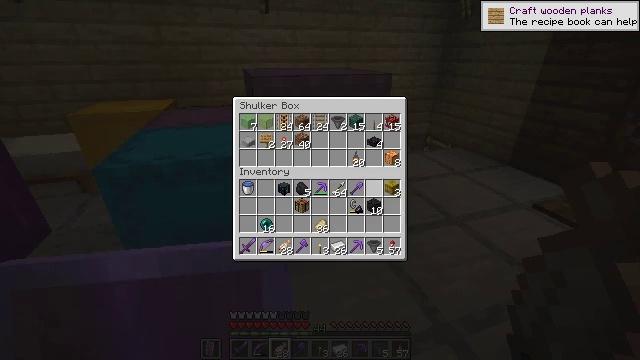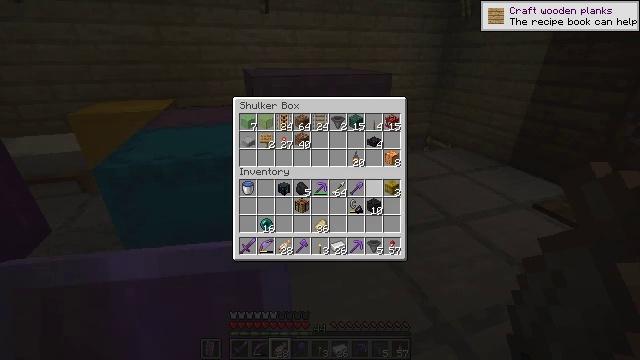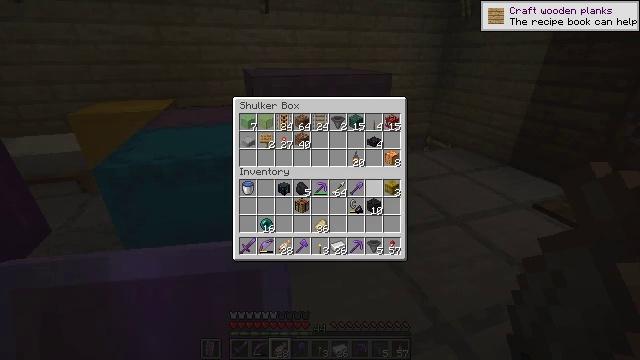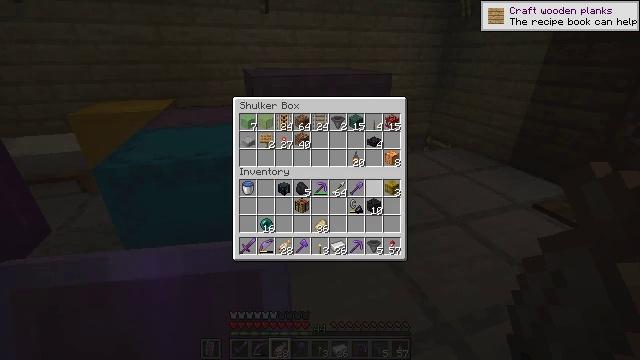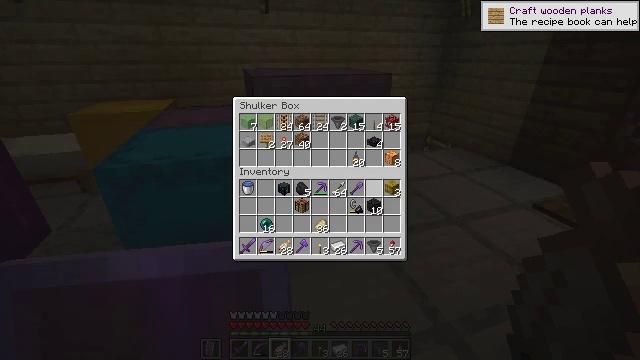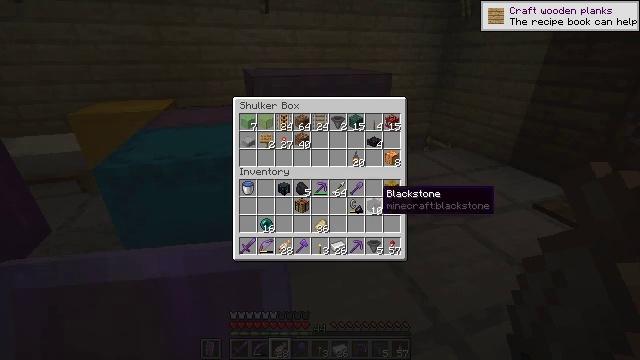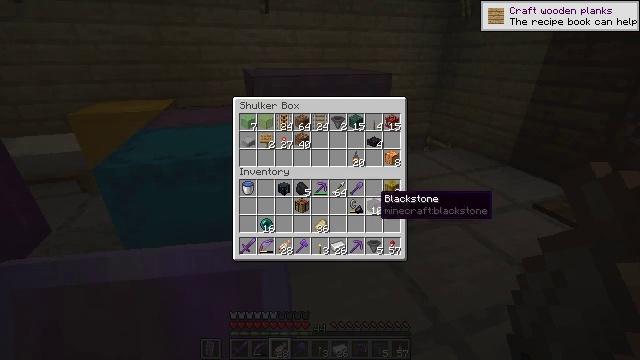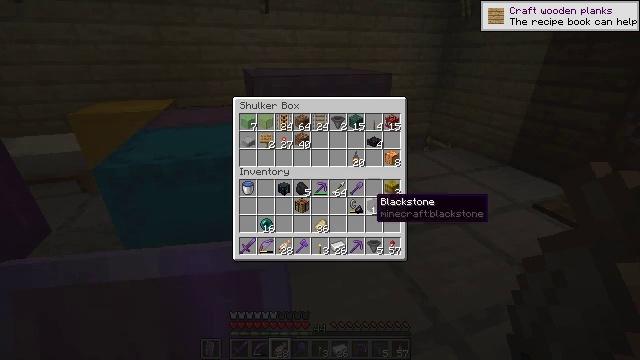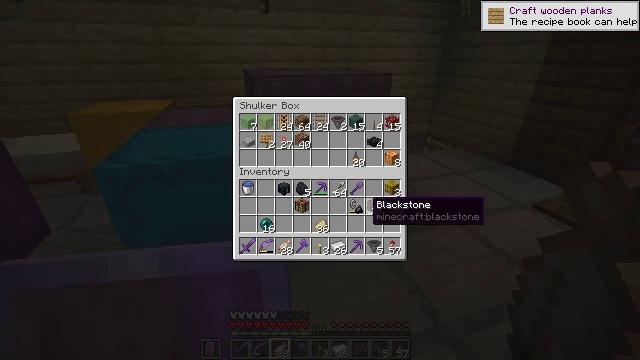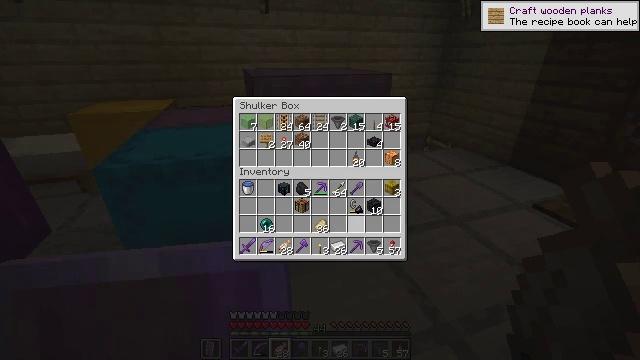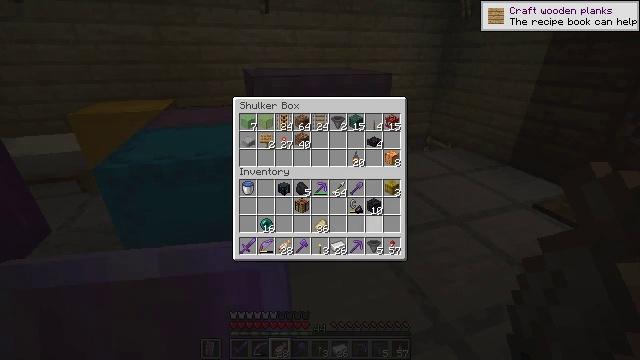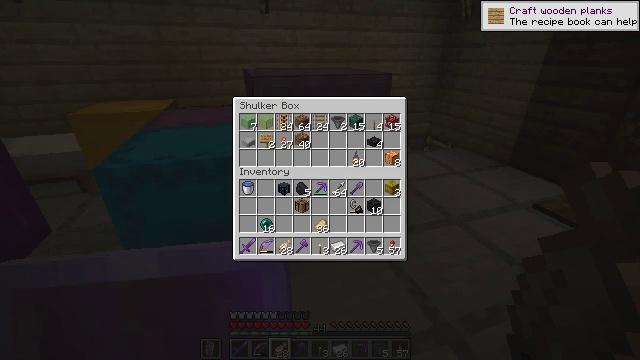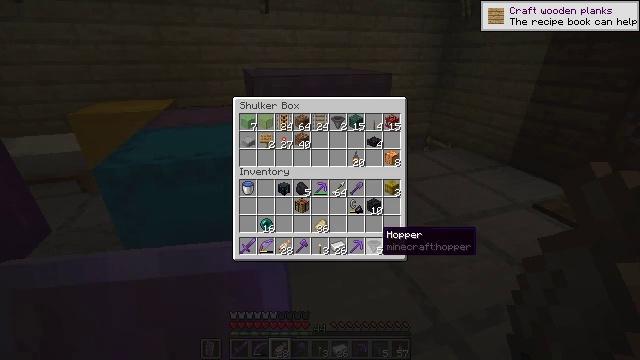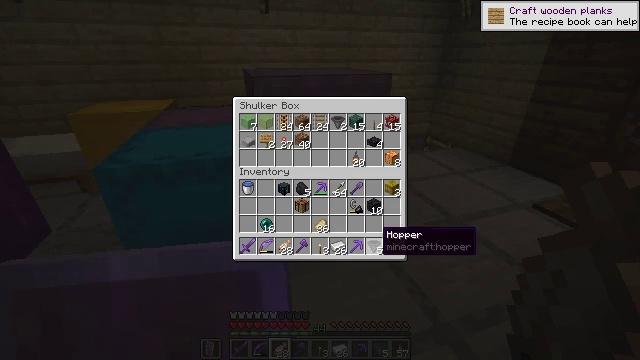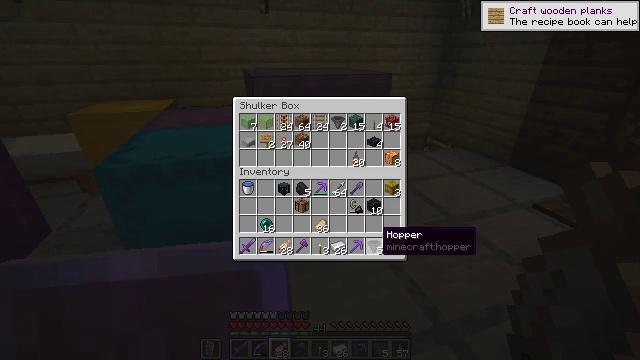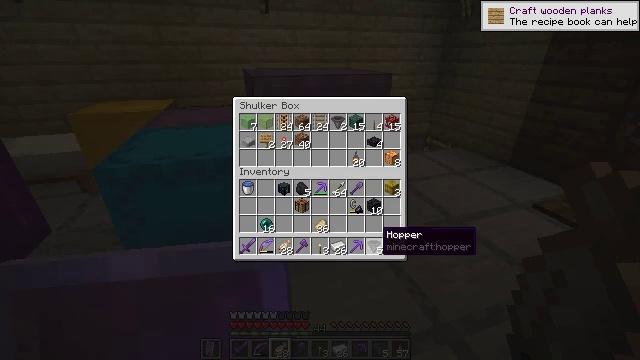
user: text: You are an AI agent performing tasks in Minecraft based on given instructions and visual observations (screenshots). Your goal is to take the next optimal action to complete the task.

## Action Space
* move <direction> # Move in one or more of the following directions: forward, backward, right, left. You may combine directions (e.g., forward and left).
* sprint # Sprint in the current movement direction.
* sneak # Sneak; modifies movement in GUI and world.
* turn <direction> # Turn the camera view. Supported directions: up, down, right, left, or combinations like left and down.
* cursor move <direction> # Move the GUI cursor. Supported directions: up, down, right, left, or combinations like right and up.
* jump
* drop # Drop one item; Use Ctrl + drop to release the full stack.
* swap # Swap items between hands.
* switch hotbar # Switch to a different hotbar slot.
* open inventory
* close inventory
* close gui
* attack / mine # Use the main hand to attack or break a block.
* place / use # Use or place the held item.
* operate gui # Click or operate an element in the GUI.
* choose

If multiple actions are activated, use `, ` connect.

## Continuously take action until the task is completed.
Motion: motion action
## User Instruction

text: Craft crimson planks.
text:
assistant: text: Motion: no_op
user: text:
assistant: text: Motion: no_op
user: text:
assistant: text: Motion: no_op
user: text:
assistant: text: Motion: no_op
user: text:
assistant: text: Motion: turn down
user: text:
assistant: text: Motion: no_op
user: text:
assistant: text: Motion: sneak
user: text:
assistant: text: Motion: sneak
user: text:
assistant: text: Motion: sneak
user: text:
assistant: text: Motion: sneak
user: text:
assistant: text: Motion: sneak, turn right and down
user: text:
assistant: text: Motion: sneak, turn down
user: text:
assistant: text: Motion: sneak
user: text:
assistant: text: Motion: sneak
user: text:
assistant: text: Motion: sneak
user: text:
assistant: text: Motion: sneak
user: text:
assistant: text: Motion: sneak
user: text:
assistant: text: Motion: sneak, attack / mine
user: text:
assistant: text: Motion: sneak, attack / mine
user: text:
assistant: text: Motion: sneak, attack / mine
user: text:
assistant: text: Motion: sneak, attack / mine
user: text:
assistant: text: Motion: sneak, attack / mine
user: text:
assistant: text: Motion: sneak
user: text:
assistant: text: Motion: sneak
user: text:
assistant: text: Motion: sneak
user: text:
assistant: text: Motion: sneak
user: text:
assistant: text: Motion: no_op
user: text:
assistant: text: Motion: no_op
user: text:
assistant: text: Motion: no_op
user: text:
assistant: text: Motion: no_op